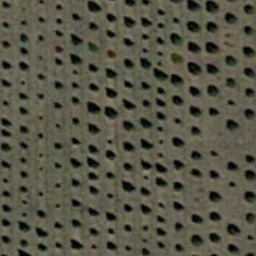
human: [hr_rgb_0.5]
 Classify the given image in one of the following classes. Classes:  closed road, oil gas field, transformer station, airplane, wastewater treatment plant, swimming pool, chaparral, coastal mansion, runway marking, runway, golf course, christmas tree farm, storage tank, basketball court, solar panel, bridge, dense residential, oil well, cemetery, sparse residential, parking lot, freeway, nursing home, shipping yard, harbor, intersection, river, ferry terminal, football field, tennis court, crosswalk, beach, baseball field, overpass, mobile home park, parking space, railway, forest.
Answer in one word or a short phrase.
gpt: christmas tree farm